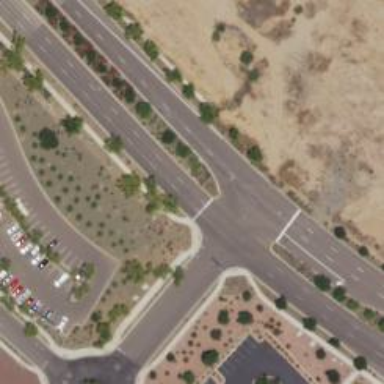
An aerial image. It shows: Solid stop line on the road marking.